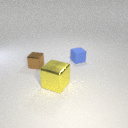
small brown metal cube in front of small blue rubber cube